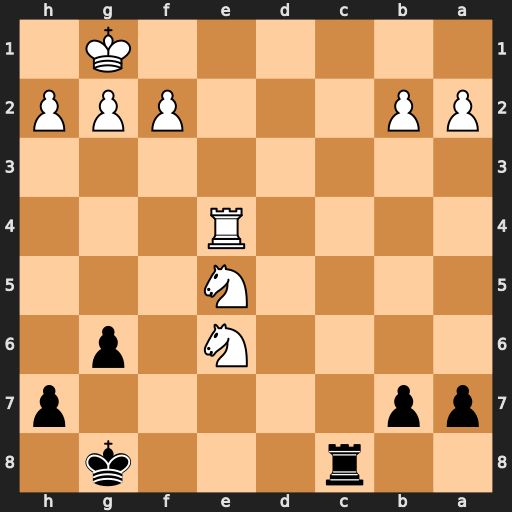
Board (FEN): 2r3k1/pp5p/4N1p1/4N3/4R3/8/PP3PPP/6K1
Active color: b
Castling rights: -
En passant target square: -
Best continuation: Rc1+ Re1 Rxe1#